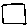
Label: square